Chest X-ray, AP view. Patient: 55 years old, sex F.
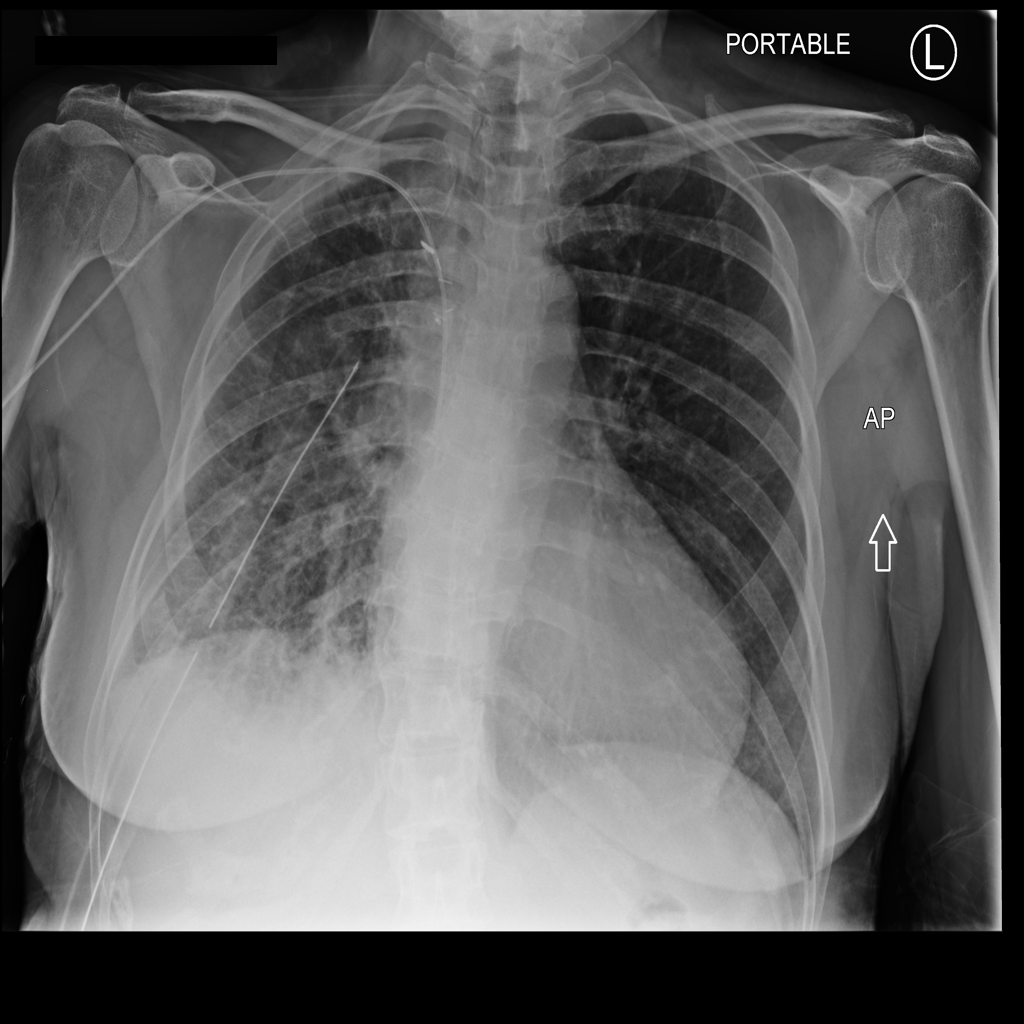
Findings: No Finding